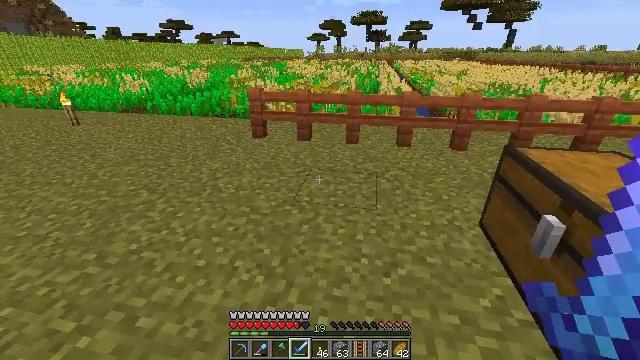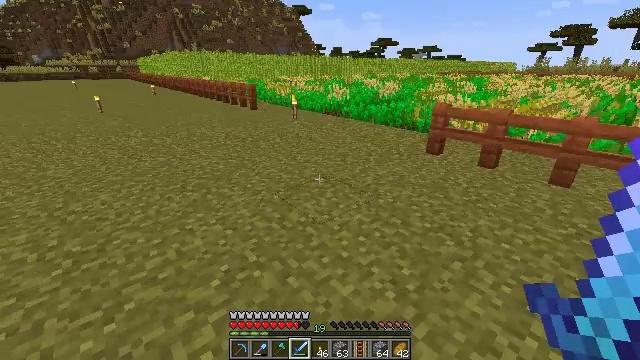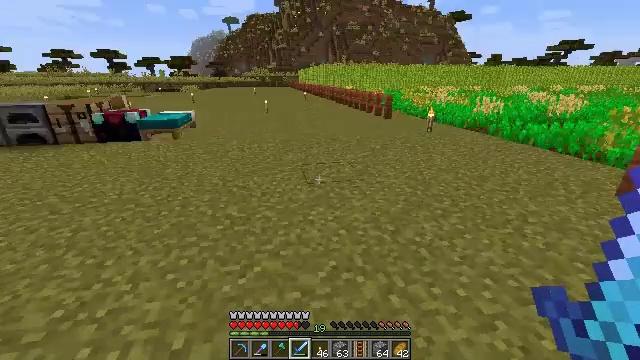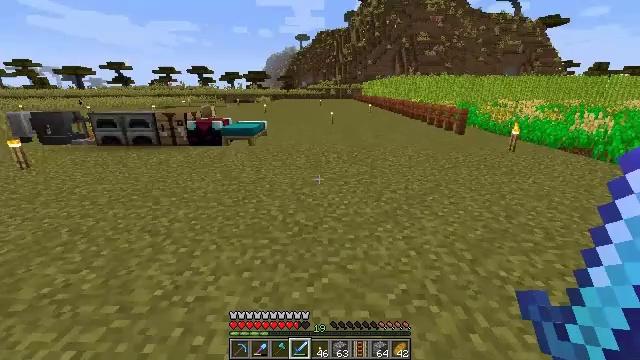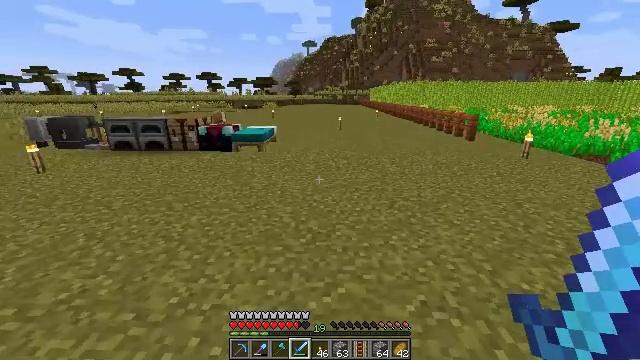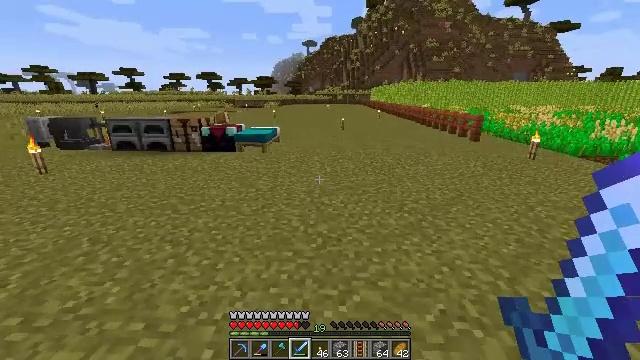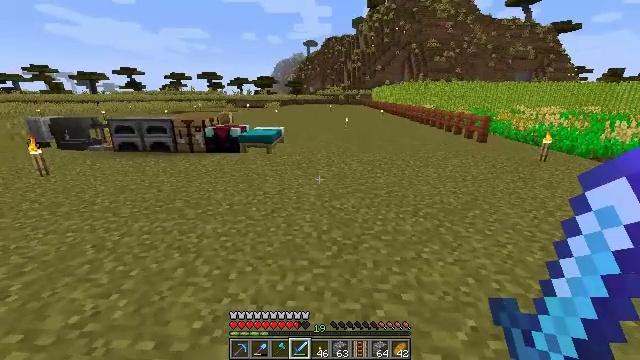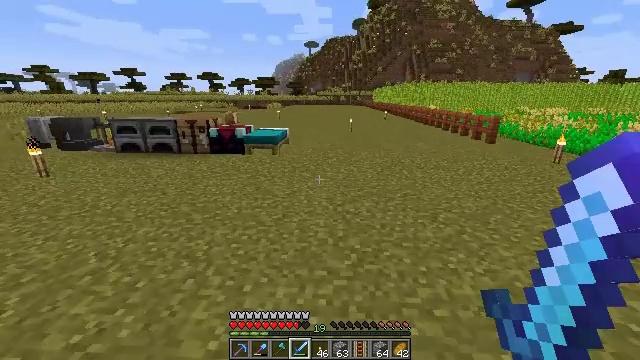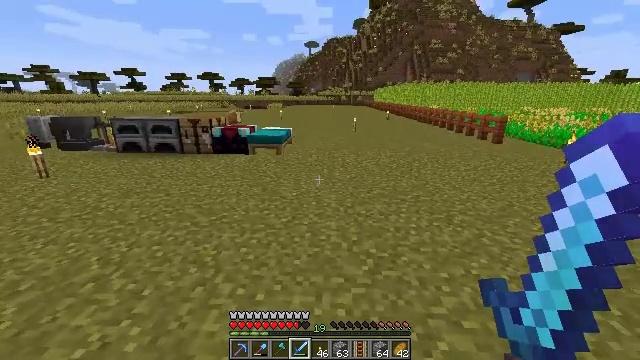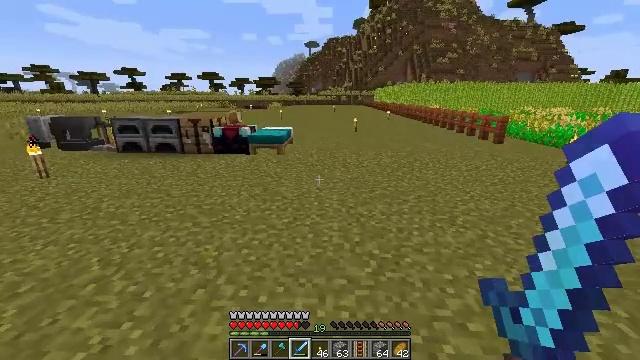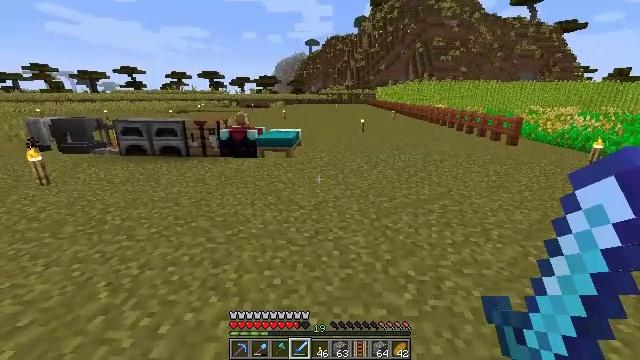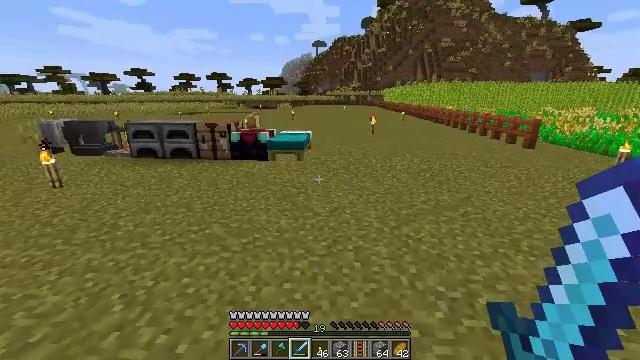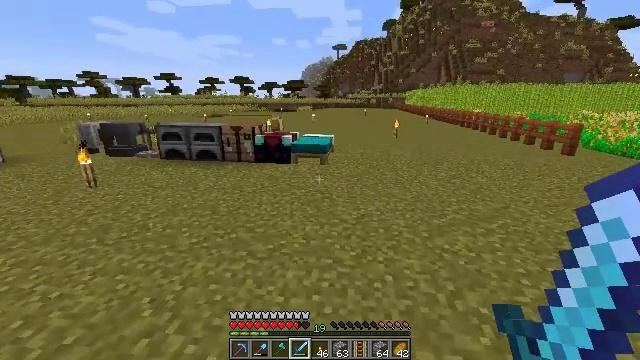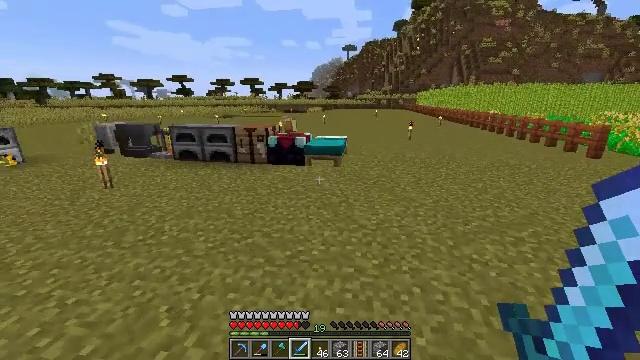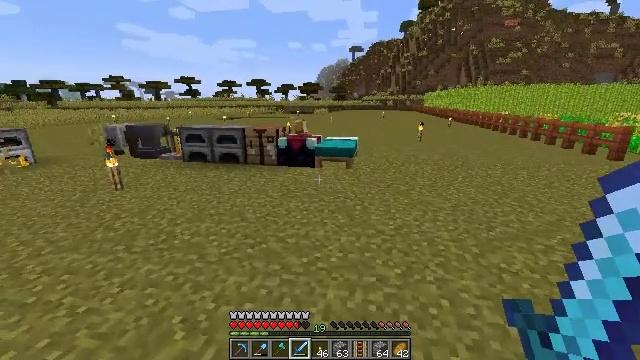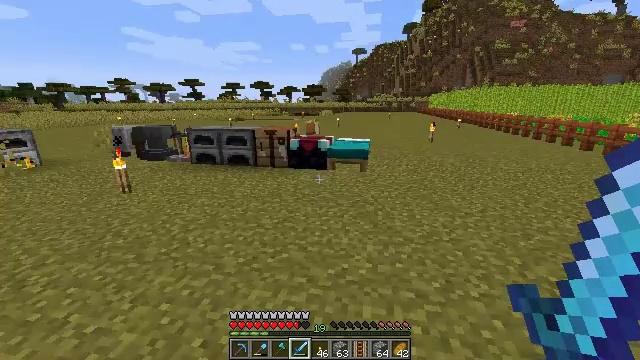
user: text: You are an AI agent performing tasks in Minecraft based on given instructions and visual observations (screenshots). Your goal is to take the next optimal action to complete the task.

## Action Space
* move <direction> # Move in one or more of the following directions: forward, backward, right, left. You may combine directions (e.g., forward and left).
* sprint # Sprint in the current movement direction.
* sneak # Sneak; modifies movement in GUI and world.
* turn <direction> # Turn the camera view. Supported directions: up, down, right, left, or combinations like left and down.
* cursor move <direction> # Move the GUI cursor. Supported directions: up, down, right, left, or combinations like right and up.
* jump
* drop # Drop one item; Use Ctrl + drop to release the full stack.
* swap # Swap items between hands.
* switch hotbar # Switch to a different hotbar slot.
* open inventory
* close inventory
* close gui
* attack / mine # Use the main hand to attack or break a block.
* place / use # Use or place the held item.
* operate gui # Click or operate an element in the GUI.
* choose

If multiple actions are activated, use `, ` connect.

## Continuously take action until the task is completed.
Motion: motion action
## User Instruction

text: Remove a granite from the inventory.
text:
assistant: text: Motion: turn left and up
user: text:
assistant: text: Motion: move left, turn left and up
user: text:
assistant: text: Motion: move left, turn left and up
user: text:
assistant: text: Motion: move forward and move left, turn left and up
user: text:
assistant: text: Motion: move forward and move left
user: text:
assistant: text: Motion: move forward and move left
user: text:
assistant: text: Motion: move forward and move left
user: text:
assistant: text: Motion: move forward and move left
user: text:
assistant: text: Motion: move forward and move left
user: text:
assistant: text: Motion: move forward and move left
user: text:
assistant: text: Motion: move forward and move left, turn left
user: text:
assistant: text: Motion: move forward and move left, turn left
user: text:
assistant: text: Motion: move forward and move left, turn left
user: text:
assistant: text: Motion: move forward and move left, turn left
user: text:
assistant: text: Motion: move forward and move left
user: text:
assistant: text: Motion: move forward and move left
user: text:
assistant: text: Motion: move forward and move left
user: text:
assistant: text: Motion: move forward
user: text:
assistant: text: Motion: move forward
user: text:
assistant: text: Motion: move forward
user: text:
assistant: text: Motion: move forward, turn left
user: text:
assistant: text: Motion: move forward, turn left
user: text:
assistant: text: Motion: move forward, turn left
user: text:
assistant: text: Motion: move forward, turn left
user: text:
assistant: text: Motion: move forward
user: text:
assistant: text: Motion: move forward
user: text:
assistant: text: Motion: move forward
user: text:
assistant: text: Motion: move forward
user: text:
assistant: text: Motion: move forward
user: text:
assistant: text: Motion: move forward